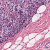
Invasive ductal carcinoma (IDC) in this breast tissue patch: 1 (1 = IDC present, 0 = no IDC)